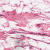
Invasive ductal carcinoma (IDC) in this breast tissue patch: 0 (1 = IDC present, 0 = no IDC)